Question: I am trying to reproduce the plot below, which shows the mean and standard deviation in separate sections of the y-axis. Rather than plotting them in separate subfigures, they share the x-axis.

I see <URL> to use the 'lattice' library in R, but I'd like to do it with labels to the side, instead of separating each graph--as in the example I've provided.
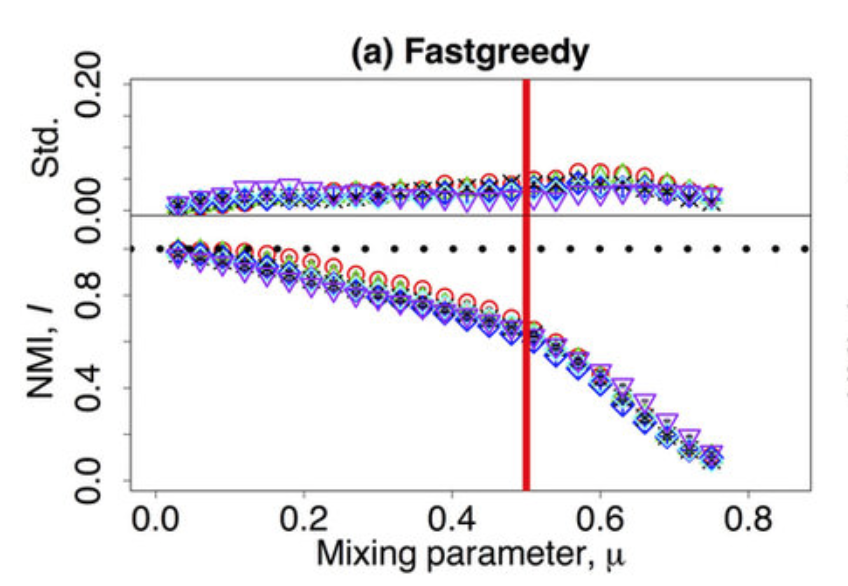
Answer: In 'R', here's a 'ggplot2' version:
'''
library(ggplot2)
library(reshape2)
# Fake data
set.seed(2)
n = 20
dat = data.frame(mp=rep(seq(0,1,length=n),2),
group=rep(LETTERS[1:2], each=n),
Mean=rep(c(1,1.1),each=n)*seq(0.7,0,length=n),
SD=rep(c(0.1,.12), each=n) + rnorm(2*n,0,0.02))
dat = melt(dat, id.var=c("mp","group"))
dat$variable = factor(dat$variable, levels=c("SD","Mean"))
ggplot(dat, aes(mp, value, colour=group)) +
facet_grid(variable ~ ., scales="free", space="free", switch="y", ) +
geom_vline(xintercept=0.6, colour="grey40", linetype="11") +
geom_line() +
geom_point() +
scale_y_continuous(breaks=function(x) {round(seq(0,max(x),length=5)[-5],1)}) +
expand_limits(y=c(0,0.2)) +
labs(x="Mixing Parameter", y="") +
theme_bw() +
theme(panel.spacing.y=unit(0,"lines"),
strip.placement="outside",
strip.background=element_rect(fill=NA, colour=NA)) +
guides(colour=FALSE)
'''
<URL>